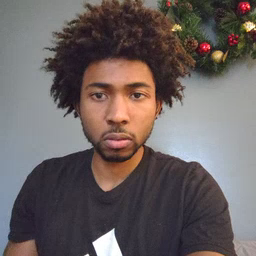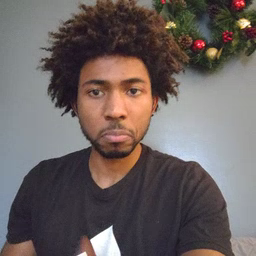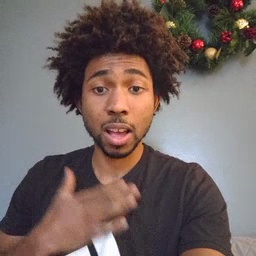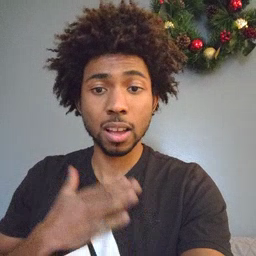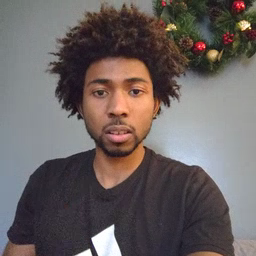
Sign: happy